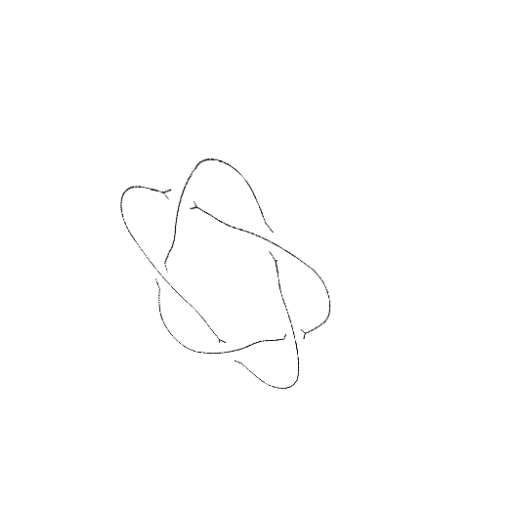
Crossing number: 5